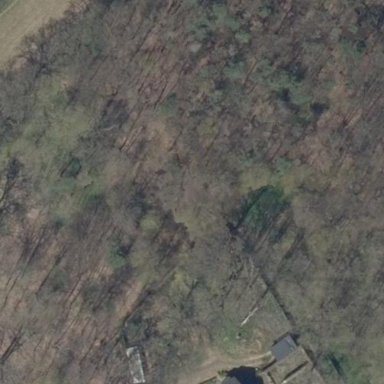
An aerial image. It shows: Beautiful woodland area.